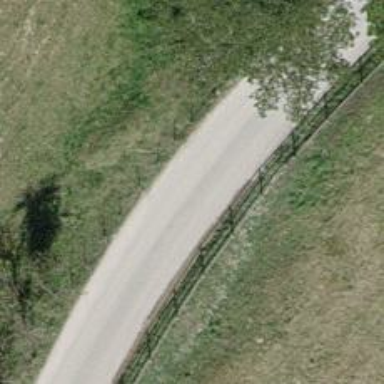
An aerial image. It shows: Unclassified road with asphalt surface and no sidewalk.